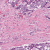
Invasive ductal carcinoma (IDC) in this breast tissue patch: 1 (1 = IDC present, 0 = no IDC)